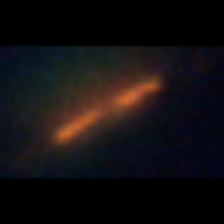
Taxon: Pennate
Group: Diatoms